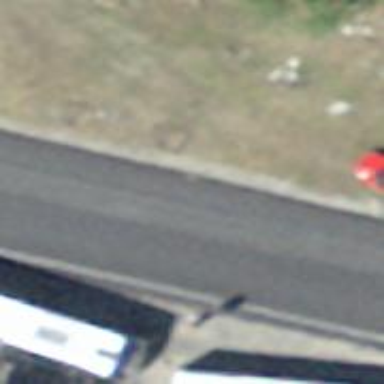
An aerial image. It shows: Tertiary road with asphalt surface.